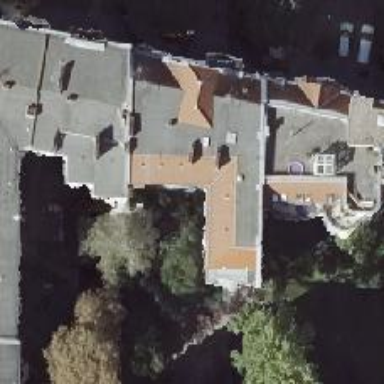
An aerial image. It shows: Residential building with unique double saltbox roof shape.